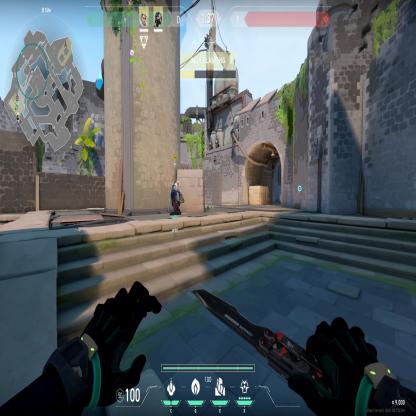
Label: teammate